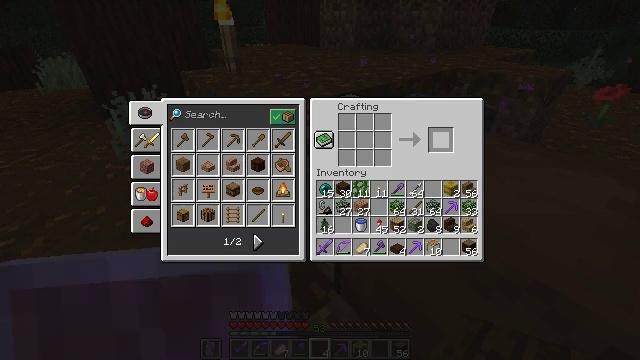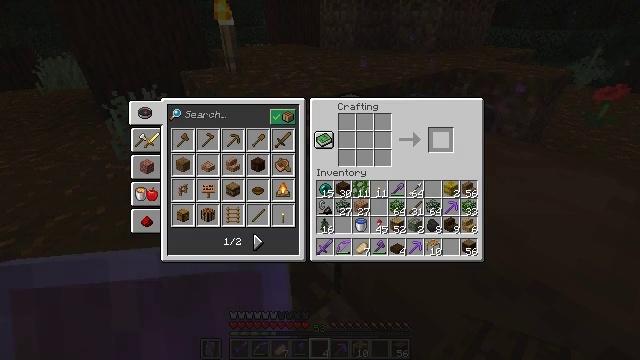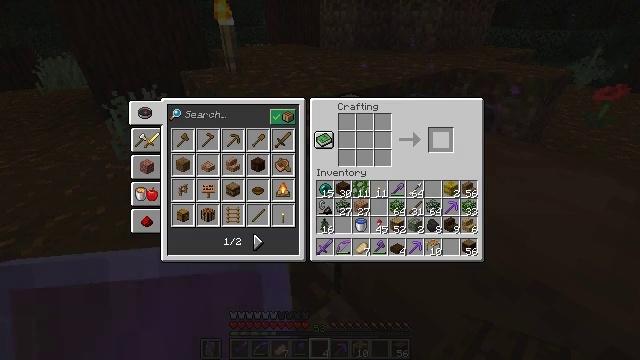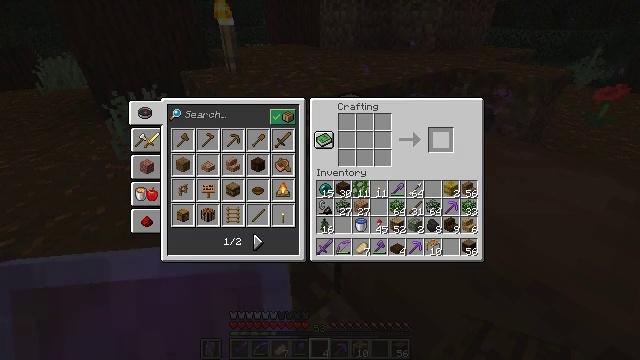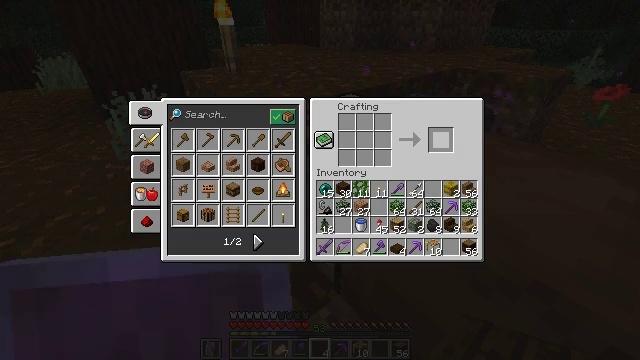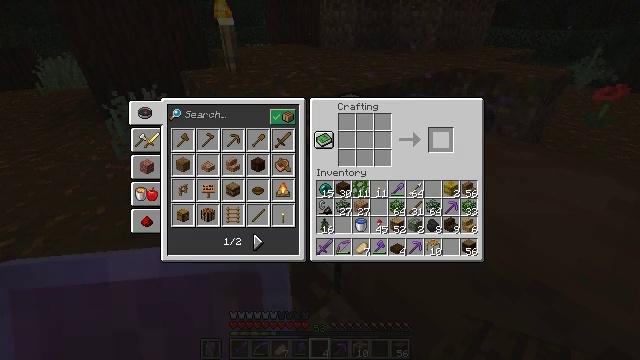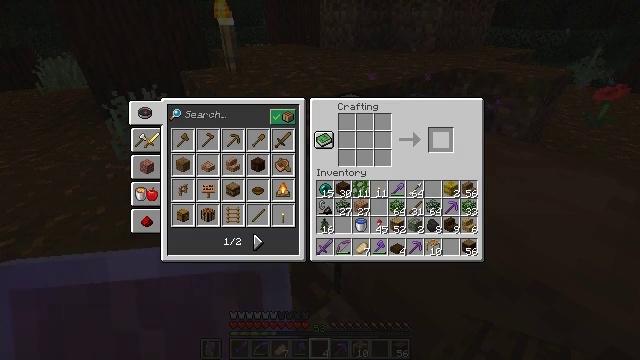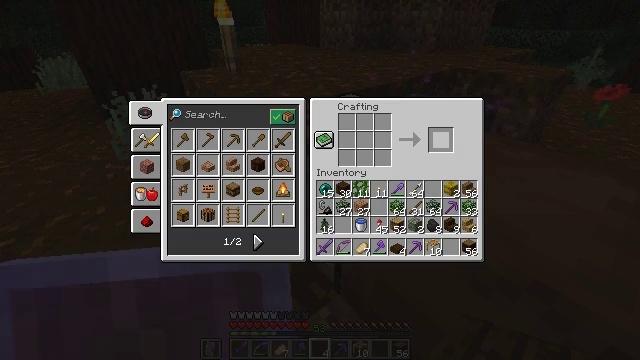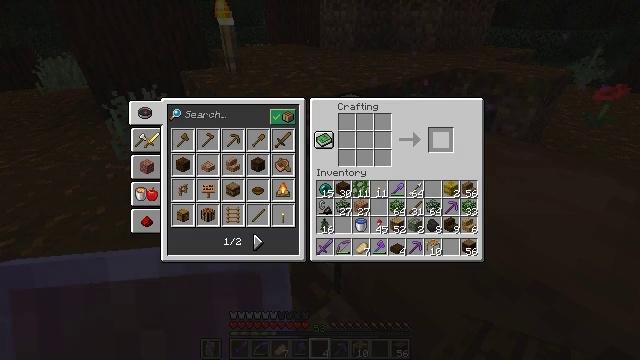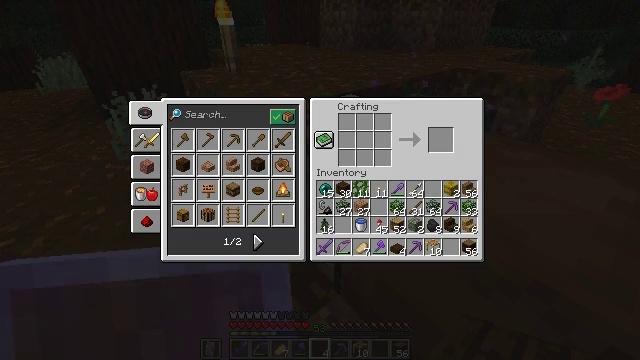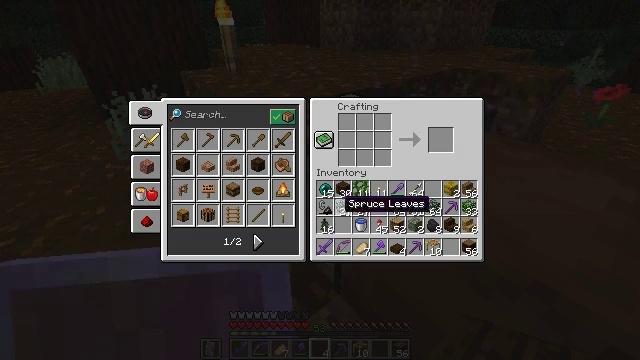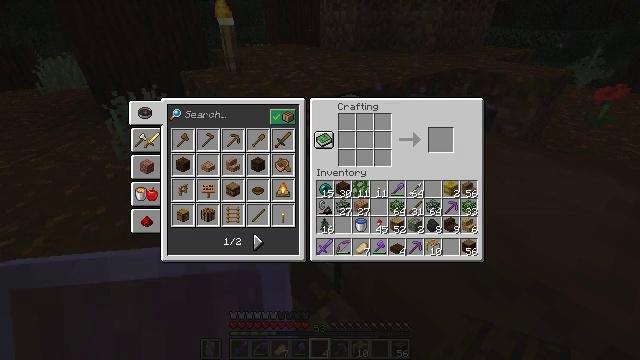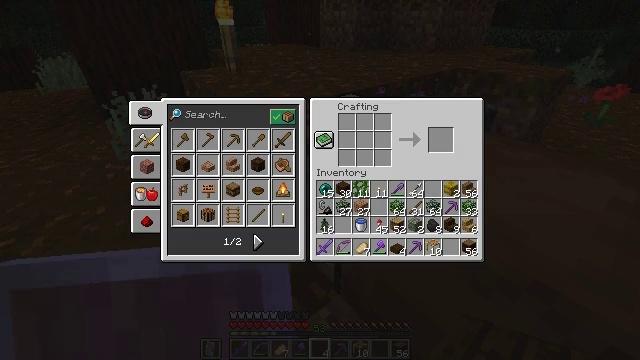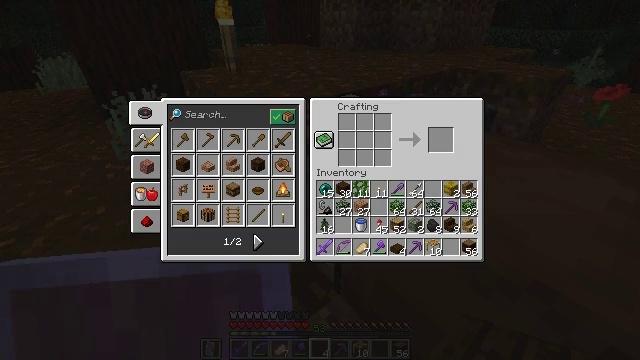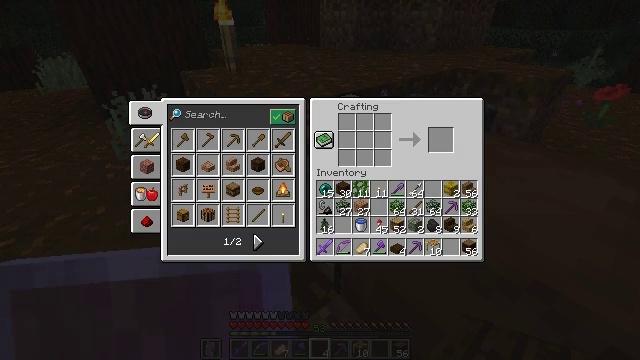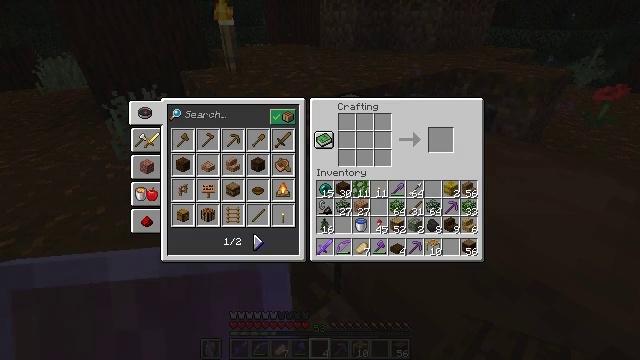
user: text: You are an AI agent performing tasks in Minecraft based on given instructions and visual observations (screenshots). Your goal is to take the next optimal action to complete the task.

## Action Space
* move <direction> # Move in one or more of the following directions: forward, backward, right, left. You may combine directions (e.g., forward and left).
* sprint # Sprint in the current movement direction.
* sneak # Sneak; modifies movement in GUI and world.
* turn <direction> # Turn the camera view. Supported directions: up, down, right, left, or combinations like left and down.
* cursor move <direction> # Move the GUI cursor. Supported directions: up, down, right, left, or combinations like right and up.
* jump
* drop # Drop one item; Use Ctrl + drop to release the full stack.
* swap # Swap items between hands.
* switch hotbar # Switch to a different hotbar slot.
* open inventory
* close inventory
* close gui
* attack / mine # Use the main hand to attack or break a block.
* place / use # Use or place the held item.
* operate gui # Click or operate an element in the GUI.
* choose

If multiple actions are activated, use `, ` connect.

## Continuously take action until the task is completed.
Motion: motion action
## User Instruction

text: Craft jungle stairs.
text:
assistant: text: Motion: sneak, attack / mine
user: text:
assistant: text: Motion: sneak
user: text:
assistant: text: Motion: sneak
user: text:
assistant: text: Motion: sneak
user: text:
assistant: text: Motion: sneak
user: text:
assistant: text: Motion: no_op
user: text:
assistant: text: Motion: no_op
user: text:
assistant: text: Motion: turn left
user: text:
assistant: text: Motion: turn left and down
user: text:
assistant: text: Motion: turn left and down
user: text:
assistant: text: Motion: turn left and down
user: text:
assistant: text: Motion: turn left and down
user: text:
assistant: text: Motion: no_op
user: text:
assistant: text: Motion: turn left
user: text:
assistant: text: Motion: turn left
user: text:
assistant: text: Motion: turn left and up
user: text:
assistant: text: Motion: no_op
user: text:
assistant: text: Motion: no_op
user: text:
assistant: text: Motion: no_op
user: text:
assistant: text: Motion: turn left and up
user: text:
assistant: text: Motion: turn left and up
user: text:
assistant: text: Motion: turn left and up
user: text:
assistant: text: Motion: turn up
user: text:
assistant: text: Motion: turn up
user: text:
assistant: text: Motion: no_op
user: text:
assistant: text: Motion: no_op
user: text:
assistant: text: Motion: no_op
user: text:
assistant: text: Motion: no_op
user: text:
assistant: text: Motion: no_op
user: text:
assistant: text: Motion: no_op